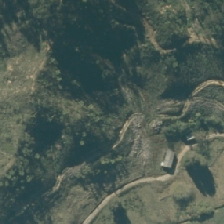
Land cover: harvested_forest